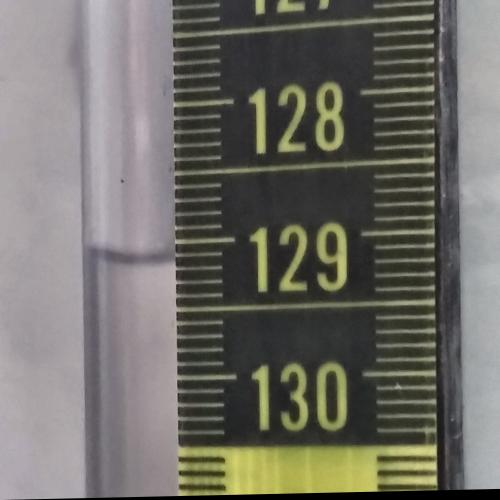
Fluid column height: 129.1 cm